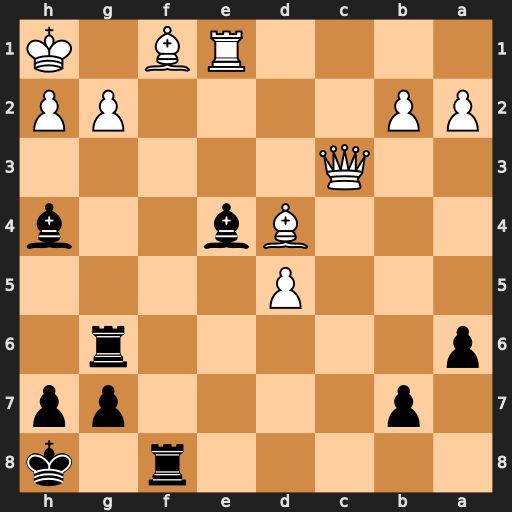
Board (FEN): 5r1k/1p4pp/p5r1/3P4/3Bb2b/2Q5/PP4PP/4RB1K
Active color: b
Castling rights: -
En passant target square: -
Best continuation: Rxf1+ Rxf1 Bxg2+ Kg1 Bf3#